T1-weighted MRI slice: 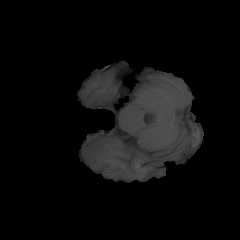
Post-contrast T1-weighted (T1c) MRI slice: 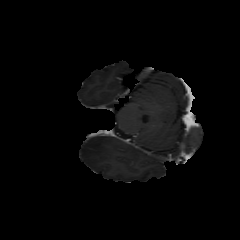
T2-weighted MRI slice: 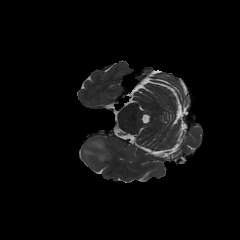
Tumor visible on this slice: yes